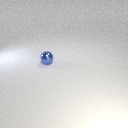
small blue metal sphere